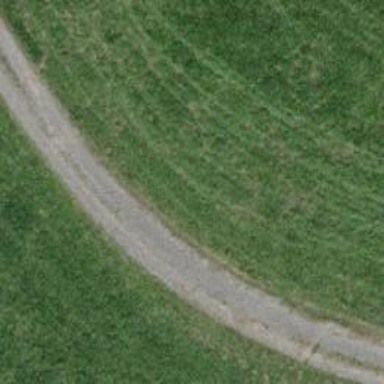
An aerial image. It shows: Gravel track with grade 2 quality.